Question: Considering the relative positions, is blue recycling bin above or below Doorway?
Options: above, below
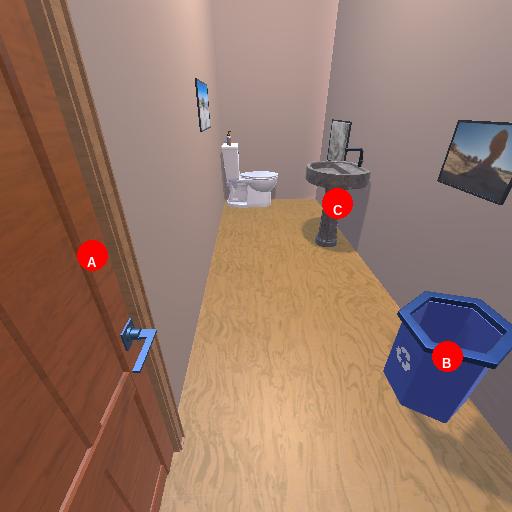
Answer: above